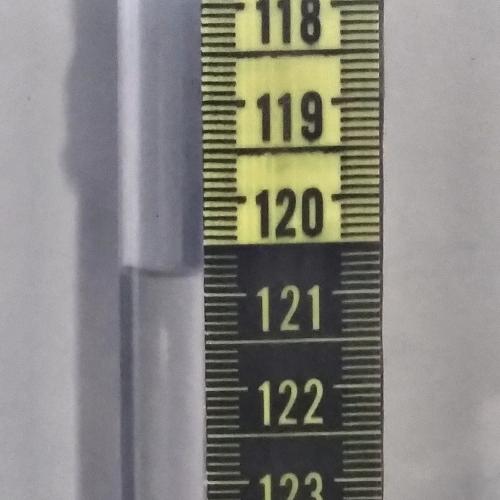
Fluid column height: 120.8 cm